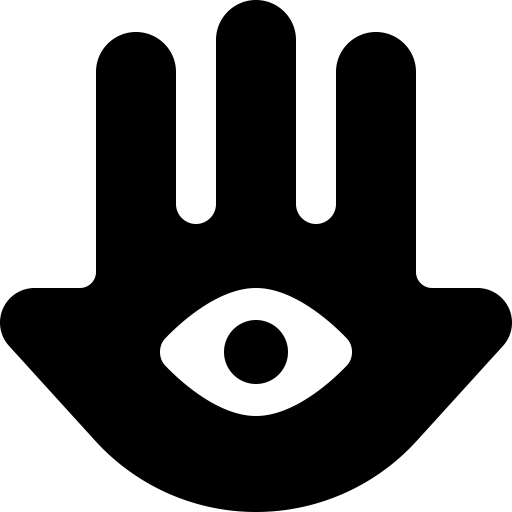
Tags: icon, FontAwesome, fa-icon, solid, hamsa